Field crop: maize
Growth stage: 2
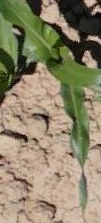
Species: maize